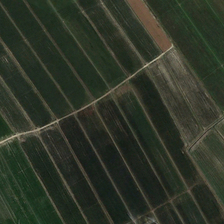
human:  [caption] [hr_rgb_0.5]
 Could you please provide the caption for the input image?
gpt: these pieces of land planted green wheat .

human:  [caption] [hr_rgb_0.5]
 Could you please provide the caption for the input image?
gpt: these pieces of land planted green wheat .

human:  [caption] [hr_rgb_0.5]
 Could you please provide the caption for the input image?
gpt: there is a bare land in the field .

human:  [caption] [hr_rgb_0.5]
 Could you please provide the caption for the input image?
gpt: there is a bare land in the field .

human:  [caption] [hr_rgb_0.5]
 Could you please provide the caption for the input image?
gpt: these pieces of land planted green wheat .